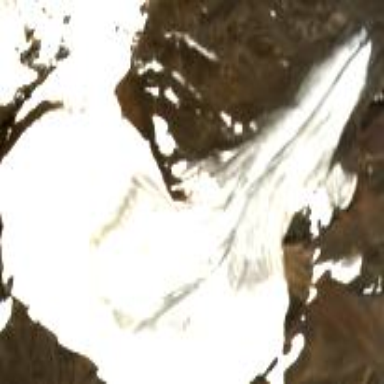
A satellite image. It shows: Stunning view of glacier.